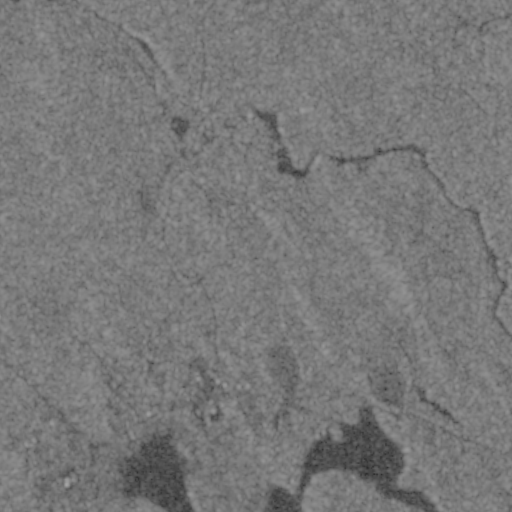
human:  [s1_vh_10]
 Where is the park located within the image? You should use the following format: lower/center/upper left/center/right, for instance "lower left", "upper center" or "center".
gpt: The park is located in the lower left of the image.
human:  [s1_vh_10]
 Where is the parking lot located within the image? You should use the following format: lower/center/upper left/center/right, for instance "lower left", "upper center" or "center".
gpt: The parking lot is located in the lower left of the image.
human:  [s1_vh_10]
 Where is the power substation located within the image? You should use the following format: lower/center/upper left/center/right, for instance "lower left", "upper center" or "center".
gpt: The power substation is located in the lower center of the image.
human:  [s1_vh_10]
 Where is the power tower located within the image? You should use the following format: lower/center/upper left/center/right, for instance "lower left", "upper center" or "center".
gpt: The power tower is located in the lower left of the image.
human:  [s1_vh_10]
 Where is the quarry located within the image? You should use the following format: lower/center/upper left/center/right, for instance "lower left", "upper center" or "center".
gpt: There is no quarry in the image.

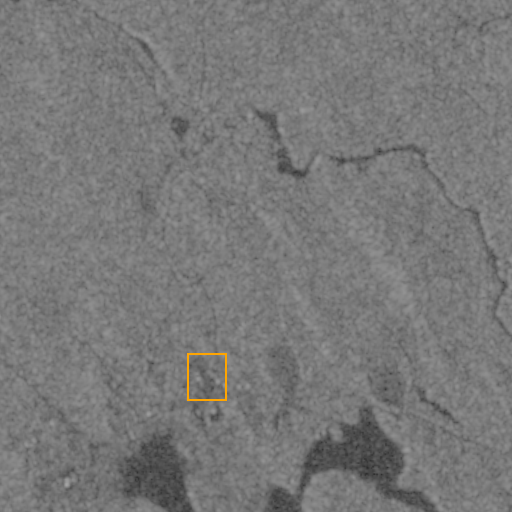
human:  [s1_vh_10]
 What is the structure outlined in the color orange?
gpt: The structure outlined in orange is a park.
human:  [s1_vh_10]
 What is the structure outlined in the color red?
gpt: There is no red outline.